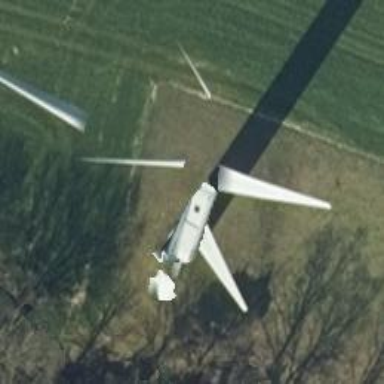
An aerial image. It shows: Wind generator with horizontal axis. The wind turbine is from Vestas.